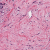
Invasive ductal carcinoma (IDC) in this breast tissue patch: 0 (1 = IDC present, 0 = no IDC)